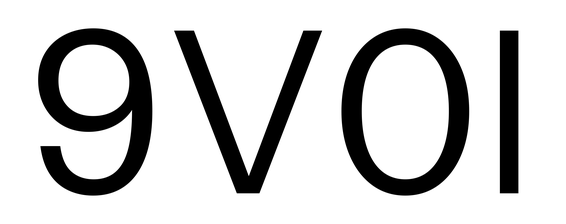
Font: InstrumentSans_Regular